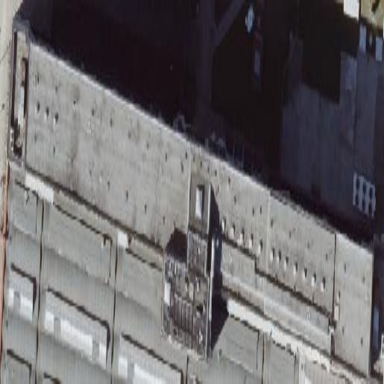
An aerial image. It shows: Industrial building.